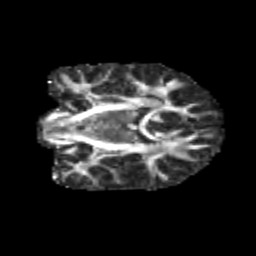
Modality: FA
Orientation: coronal
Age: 11
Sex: male
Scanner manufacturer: siemens
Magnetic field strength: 3 T
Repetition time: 3.8 s
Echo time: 0.07 s